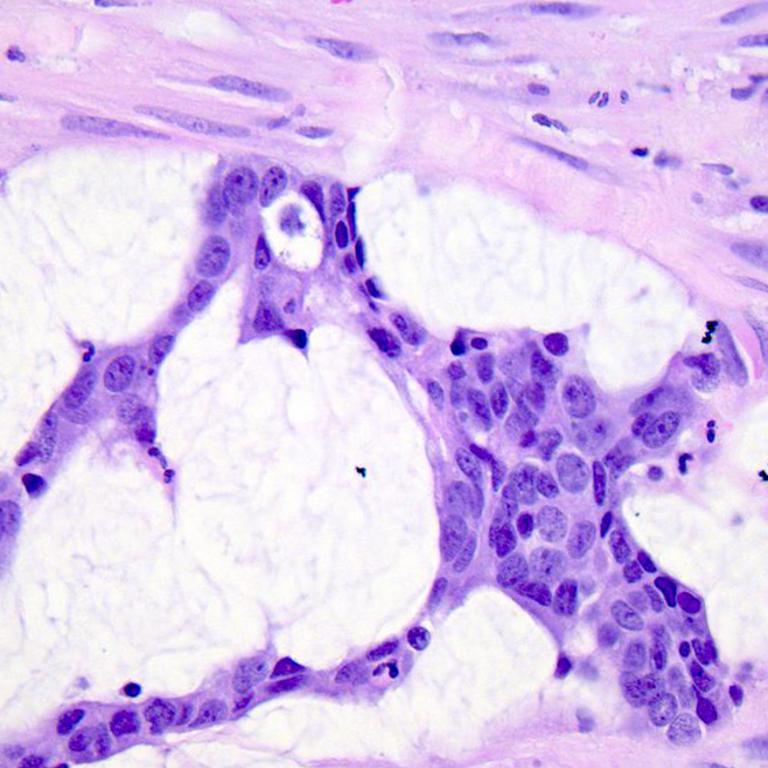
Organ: colon
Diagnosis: adenocarcinomas